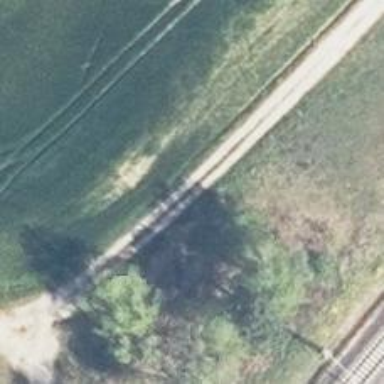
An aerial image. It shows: Sandy track road with grade3 tracktype.